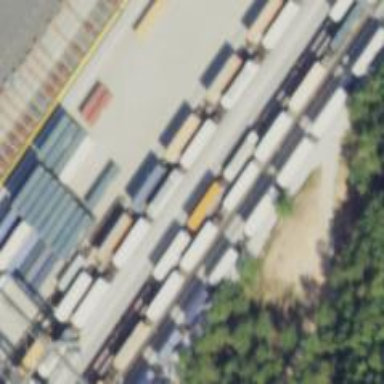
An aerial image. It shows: Intermodal railway yard.